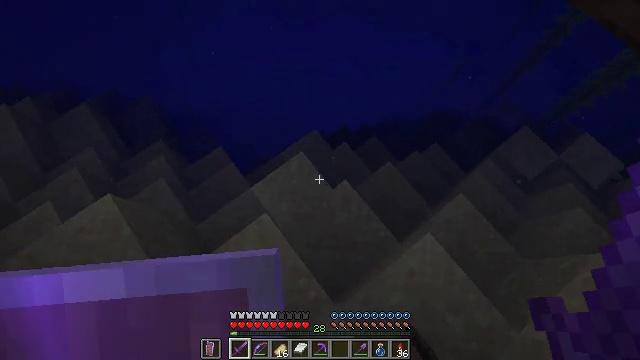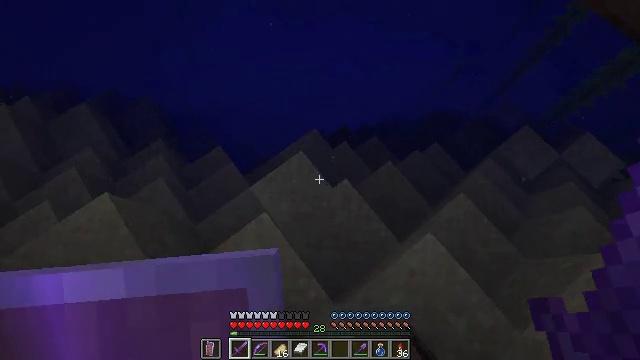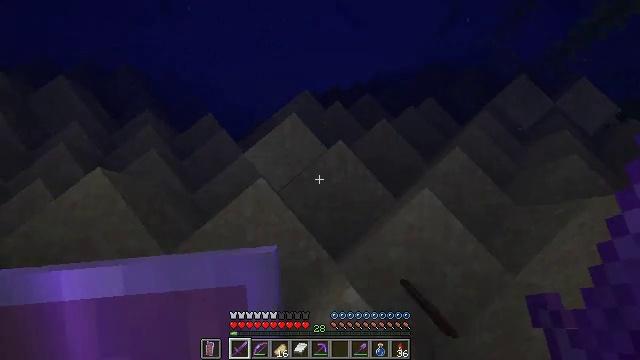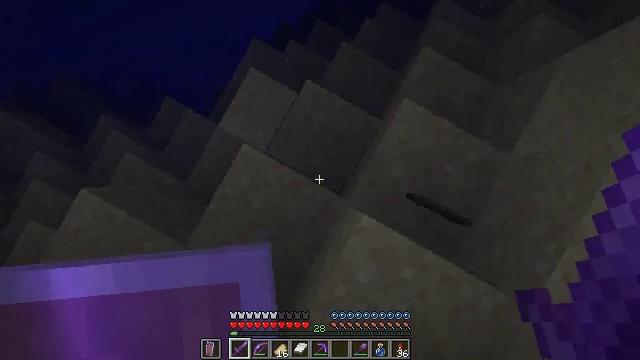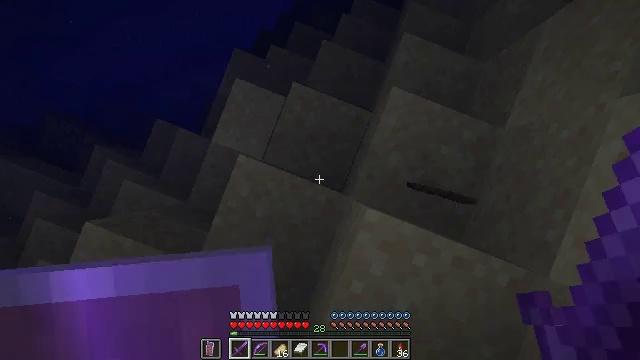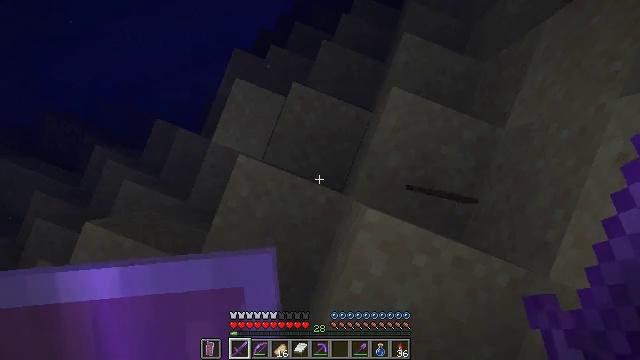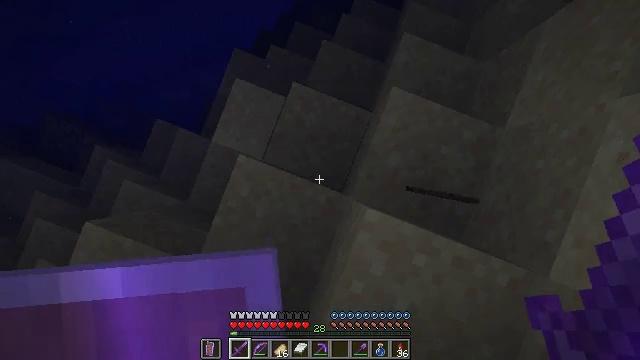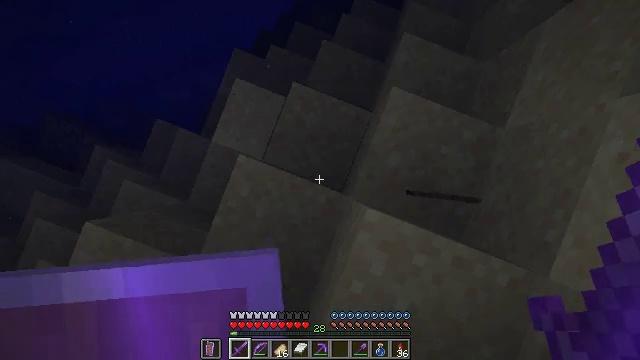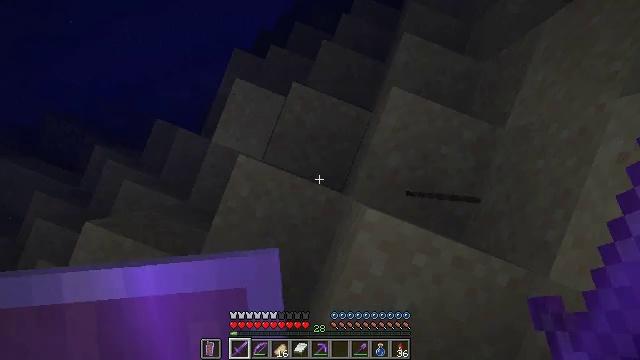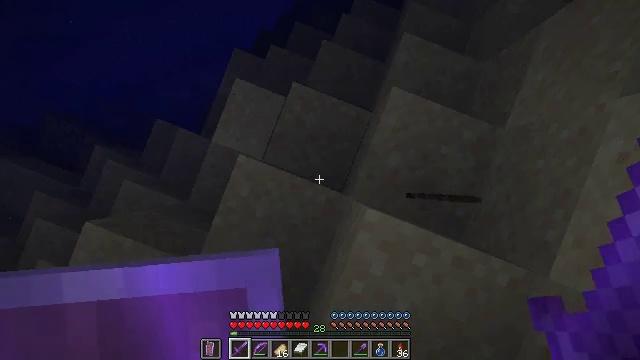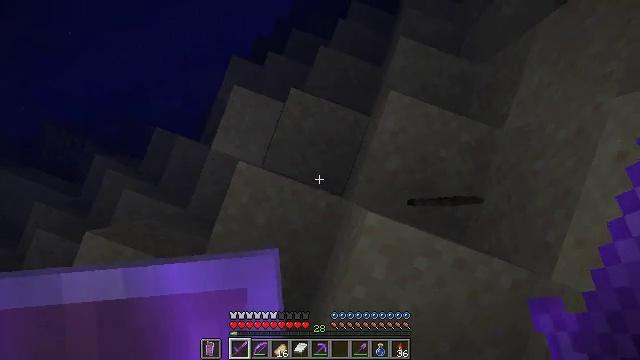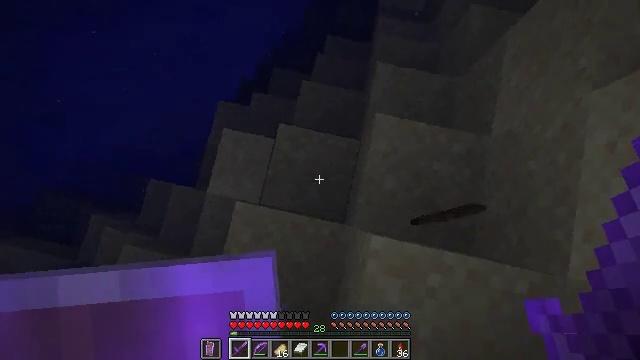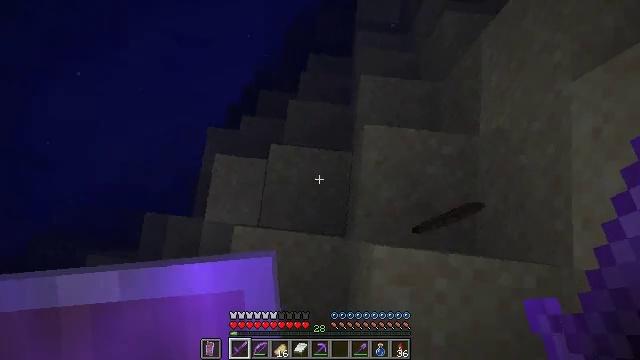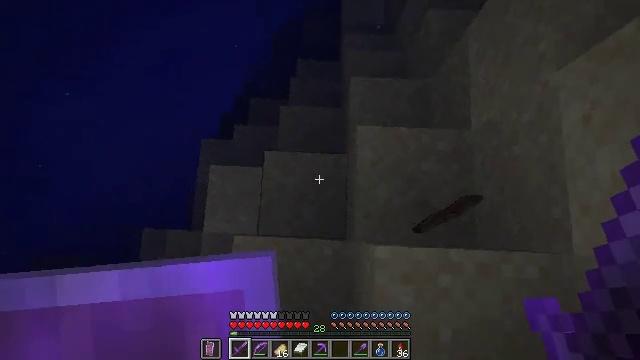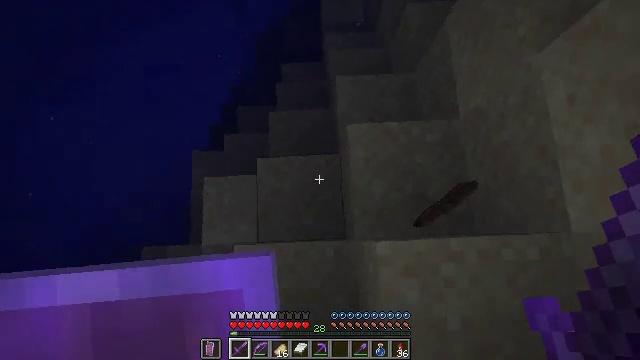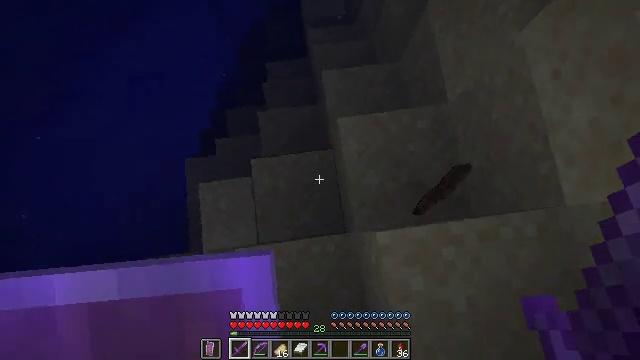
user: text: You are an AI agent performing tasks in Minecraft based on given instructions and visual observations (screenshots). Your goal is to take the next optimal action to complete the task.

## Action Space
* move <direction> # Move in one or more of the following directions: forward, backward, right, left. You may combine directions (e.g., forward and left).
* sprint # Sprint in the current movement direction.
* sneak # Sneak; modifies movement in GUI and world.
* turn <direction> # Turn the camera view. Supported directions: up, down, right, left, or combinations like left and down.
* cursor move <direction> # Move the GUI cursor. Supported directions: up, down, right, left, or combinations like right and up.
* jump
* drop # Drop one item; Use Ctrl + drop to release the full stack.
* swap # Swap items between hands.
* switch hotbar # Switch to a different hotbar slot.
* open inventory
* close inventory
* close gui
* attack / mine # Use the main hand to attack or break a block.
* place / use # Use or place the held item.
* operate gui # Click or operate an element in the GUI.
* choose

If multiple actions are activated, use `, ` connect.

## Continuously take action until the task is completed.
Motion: motion action
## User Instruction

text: Mine oak leaves.
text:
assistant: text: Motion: no_op
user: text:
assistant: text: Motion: turn right and down
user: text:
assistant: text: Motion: turn right and down
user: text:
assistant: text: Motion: turn right and down
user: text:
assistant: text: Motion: no_op
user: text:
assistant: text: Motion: no_op
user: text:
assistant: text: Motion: no_op
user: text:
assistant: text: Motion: no_op
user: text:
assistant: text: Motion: no_op
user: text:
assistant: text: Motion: turn right
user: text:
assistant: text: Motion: turn right and up
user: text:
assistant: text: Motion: turn right and up
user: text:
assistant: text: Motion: turn right
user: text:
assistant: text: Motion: turn right
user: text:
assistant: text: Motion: sprint, turn right
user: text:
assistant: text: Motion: sprint, turn right and down
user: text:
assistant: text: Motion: sprint, turn right and down
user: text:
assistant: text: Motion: sprint, turn right and down
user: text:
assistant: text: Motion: turn right and down
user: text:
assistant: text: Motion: turn right
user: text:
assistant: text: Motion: turn right
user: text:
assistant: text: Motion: no_op
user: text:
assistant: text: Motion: move left, turn right
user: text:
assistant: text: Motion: move left, turn right and up
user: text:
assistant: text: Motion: move left, turn right and up
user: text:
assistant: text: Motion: move left, turn right and up
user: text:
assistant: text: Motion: turn right and up
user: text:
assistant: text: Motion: turn right and up
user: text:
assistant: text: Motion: move forward, turn right and up
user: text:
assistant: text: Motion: move forward, turn left and up